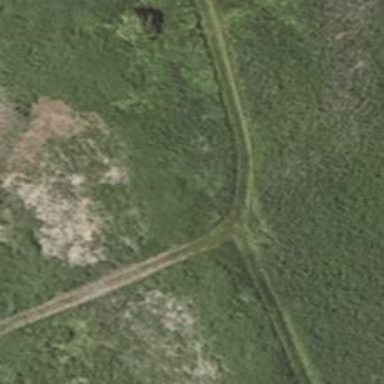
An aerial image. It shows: Grass path.